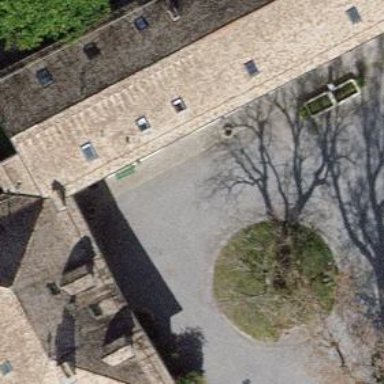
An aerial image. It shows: Stately castle that is historic building.